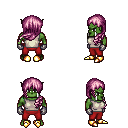
a pixel art fantasy rpg character, male body template, orc, green skin, white sleeveless shirt, red pants, pink left-swept hairstyle, metal gloves, gold boots, four views (front, back, left, right), 2x2 character sprite sheet, small pixel art, hard edges, no anti-aliasing